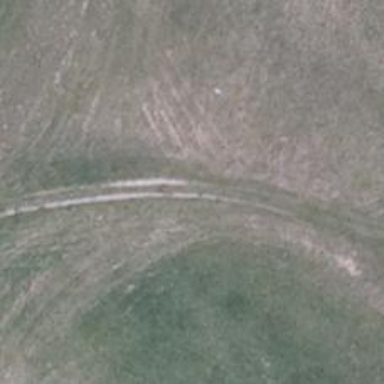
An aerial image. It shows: Sandy track with grade4 tracktype.